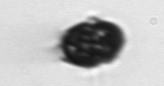
Label: Mesodinium